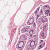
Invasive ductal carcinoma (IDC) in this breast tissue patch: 0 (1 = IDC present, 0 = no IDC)